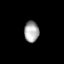
Tissue: skin
Cell type: Myeloid cells
Senescence score: 0.7524
Nuclear area (px): 304
Mean DAPI intensity: 166.013